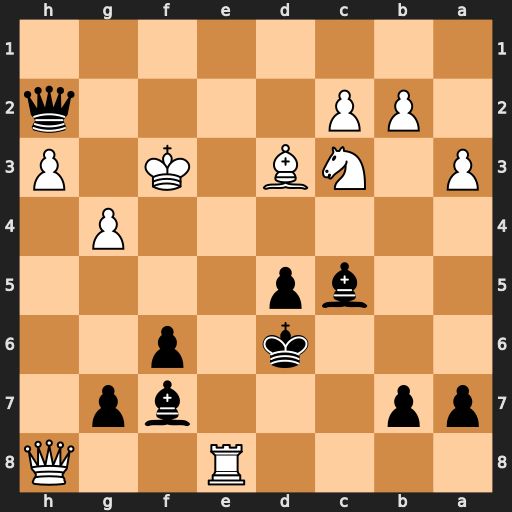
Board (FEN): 4R2Q/pp3bp1/3k1p2/2bp4/6P1/P1NB1K1P/1PP4q/8
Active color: b
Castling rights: -
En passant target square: -
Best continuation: Qf2#